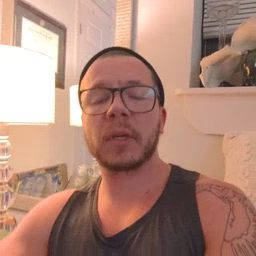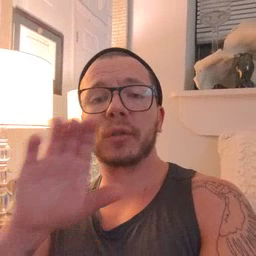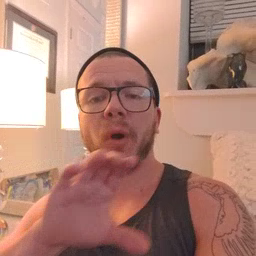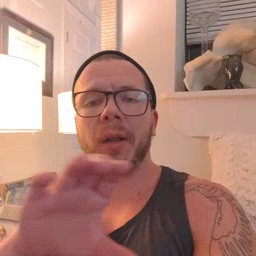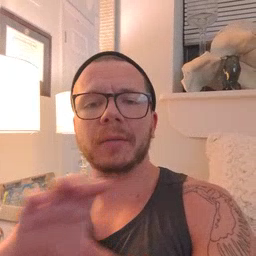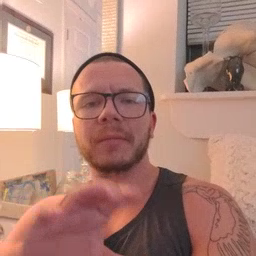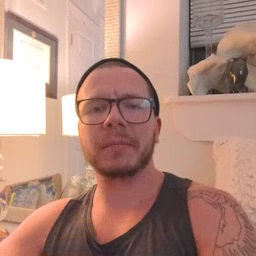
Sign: chocolate